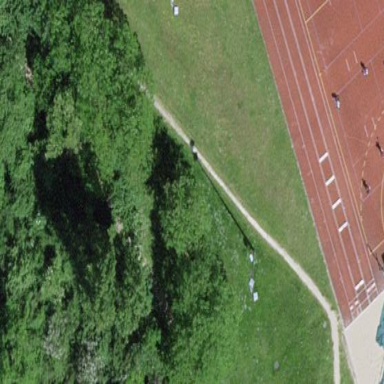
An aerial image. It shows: Track located within leisure land area.